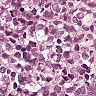
Metastatic tissue present: yes